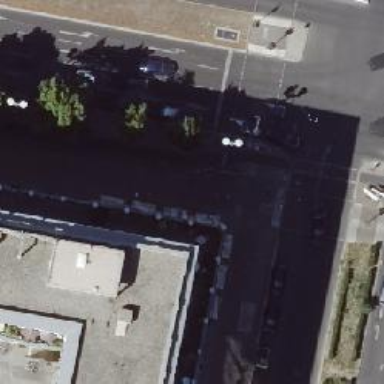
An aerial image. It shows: Cycleway with separate asphalt surface. The sidewalk is separated with jersey barrier on the left side.